Question: I am trying to develop client side report in visual studio 2012. My report is working fine with different selection criteria variables. I am getting error while multi selected list values in filters. passing values as
'''
<SelectParameters>
<asp:FormParameter DefaultValue="0" FormField="ctl00$MainContent$BasicFilterControls$ddlStartHour" Name="StartHour" />
<asp:FormParameter DefaultValue="0" FormField="ctl00$MainContent$BasicFilterControls$ddlStartMinute" Name="StartMinute" />
<asp:FormParameter DefaultValue="2012-11-01" FormField="ctl00$MainContent$BasicFilterControls$txtStartDate" Name="DateFrom" />
<asp:FormParameter DefaultValue="23" FormField="ctl00$MainContent$BasicFilterControls$ddlEndHour" Name="EndHour" />
<asp:FormParameter DefaultValue="59" FormField="ctl00$MainContent$BasicFilterControls$ddlEndMinute" Name="EndMinute" />
<asp:FormParameter DefaultValue="2012-11-01" FormField="ctl00$MainContent$BasicFilterControls$txtEndDate" Name="DateTo" />
<asp:SessionParameter DefaultValue="5027" Name="AgentList" SessionField="AgentList" />
</SelectParameters>
'''
In query in need AgentId as SkillTargetID IN (@AgentList). when I pass single value as 5000 its working fine and showing records. But when I pass multiple values as 5000,5001,5002 etc then got error. Any suggestion to pass multiple values to report viewer.
I had tried with
5000,5001,5002
'5000','5001','5002'
(5000,5001,5002)
('5000'),('5001'),('5002')

I am trying this on visual studio 2012, Sql server 2008 r2 and .net framework 4.5.
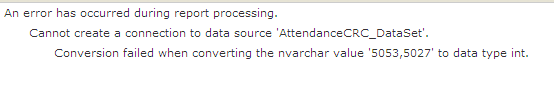
Answer: Sill I couldn't find any proper solution but I solve my problem by changing DataSource SelectCommand query. On report refresh button_click I just change MyDataSource.SelectCommand query as
'''
string AgentIds = "5000,5001,5002";
MyDataSource.SelectComamnd = "Select * from Agent where AgentId IN ('" + AgentIds + "')";
ReportViewer1.LocalReport.Refresh();
'''
and it works. If anyone find a batter solution to add multiple values to DataSource variable then please update me.